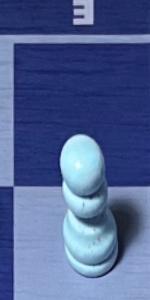
Label: Pawn_White